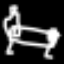
Label: bed